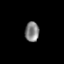
Tissue: prostate
Cell type: Myeloid cells
Senescence score: 0.2761
Nuclear area (px): 275
Mean DAPI intensity: 130.353